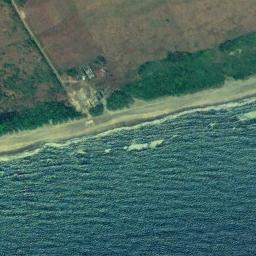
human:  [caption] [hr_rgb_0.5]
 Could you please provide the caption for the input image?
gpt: The beach with khaki sand and some gathered green plants on the beach .

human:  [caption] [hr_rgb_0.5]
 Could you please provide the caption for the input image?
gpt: A ship is going to sea .

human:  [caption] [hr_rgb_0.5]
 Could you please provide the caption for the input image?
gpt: Blue water and strip roads and fields .

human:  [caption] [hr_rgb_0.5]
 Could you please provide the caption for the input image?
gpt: There is a clear coastline between the grass and the seawater .

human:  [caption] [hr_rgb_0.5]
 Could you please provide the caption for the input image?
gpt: The grass is beside the beach .